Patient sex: M
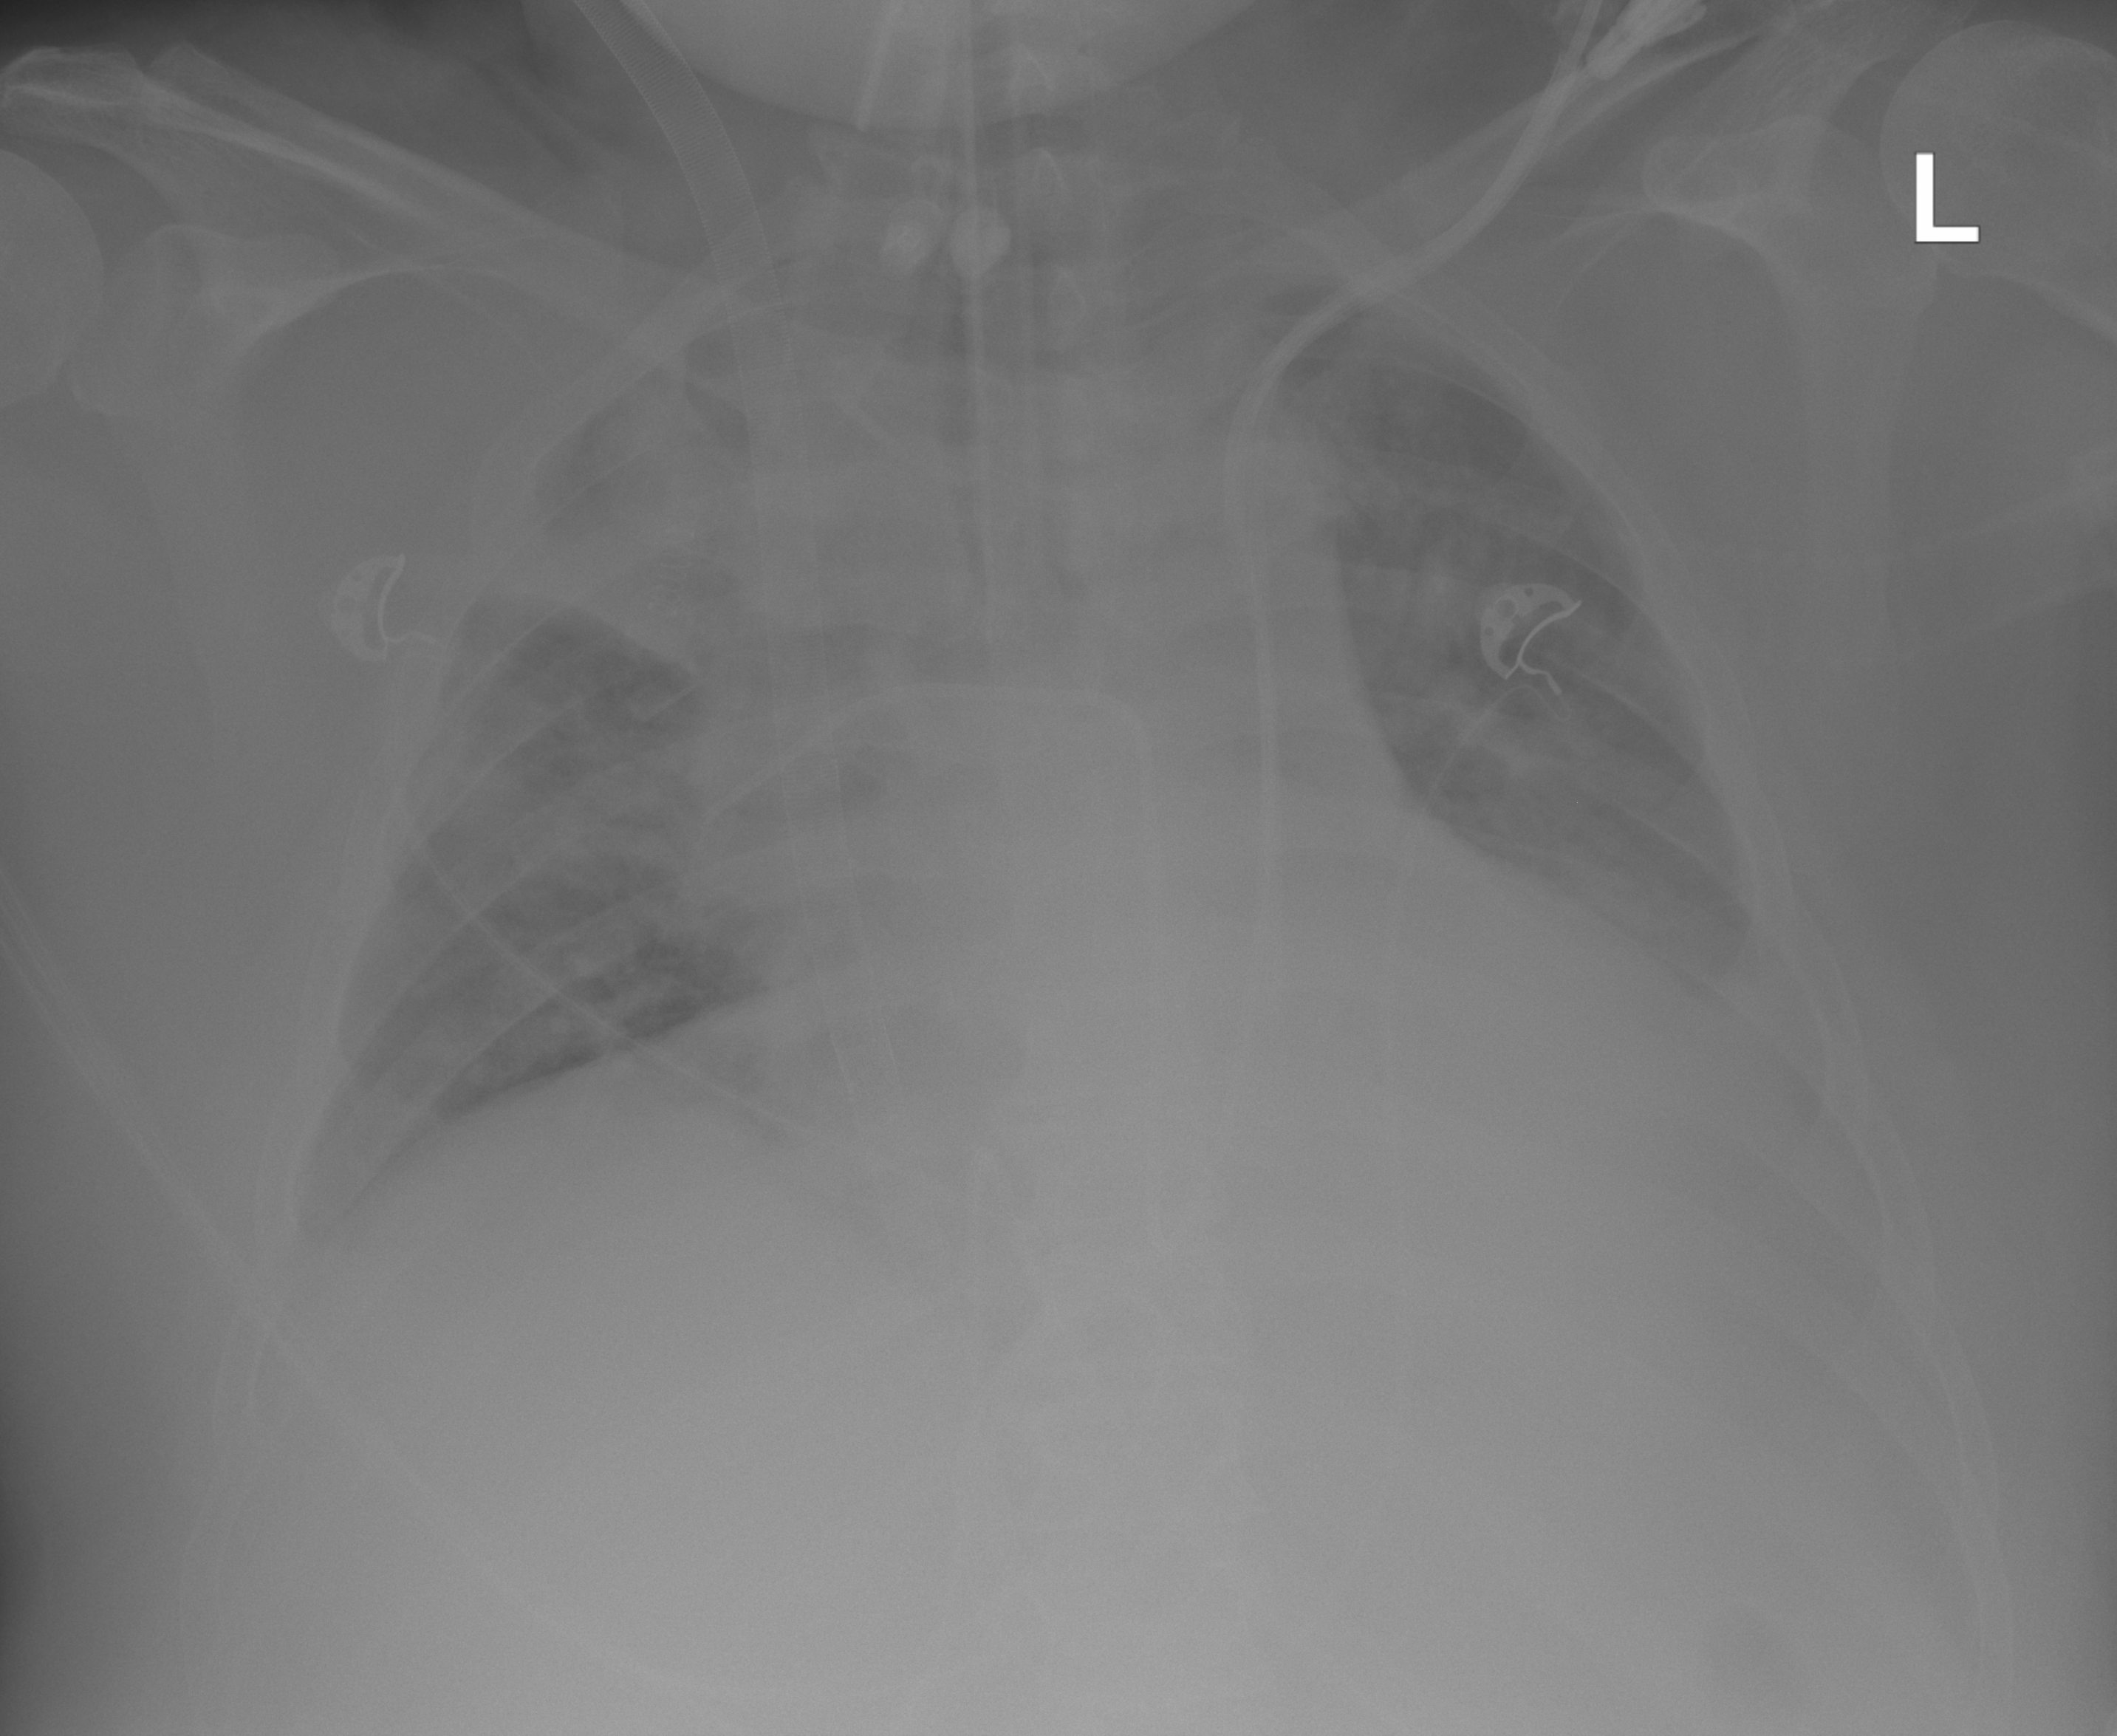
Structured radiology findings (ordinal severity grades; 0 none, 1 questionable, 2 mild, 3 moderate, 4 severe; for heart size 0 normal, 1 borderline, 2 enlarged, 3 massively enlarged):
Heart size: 2
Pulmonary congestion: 1
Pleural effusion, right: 0
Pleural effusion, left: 1
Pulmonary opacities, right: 3
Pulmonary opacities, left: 2
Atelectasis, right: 3
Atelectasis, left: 2